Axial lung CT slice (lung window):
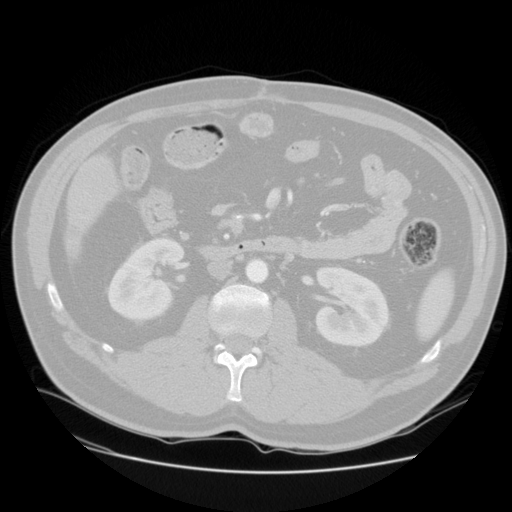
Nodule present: no